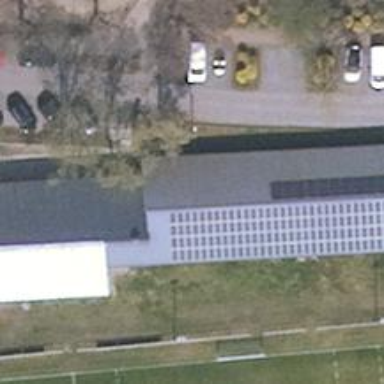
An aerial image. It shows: Sports centre building.